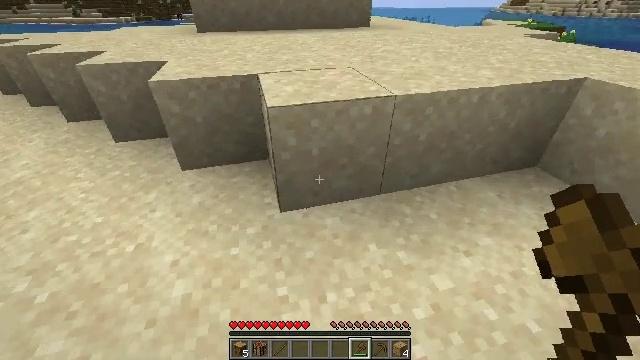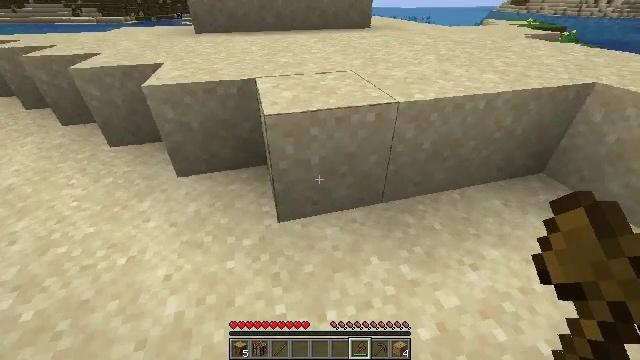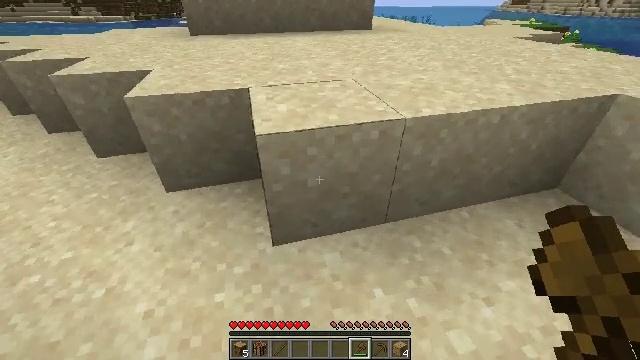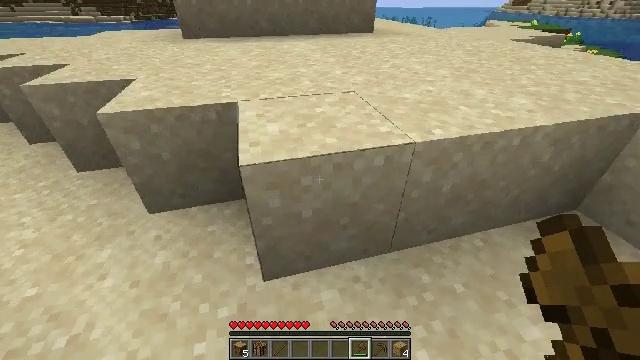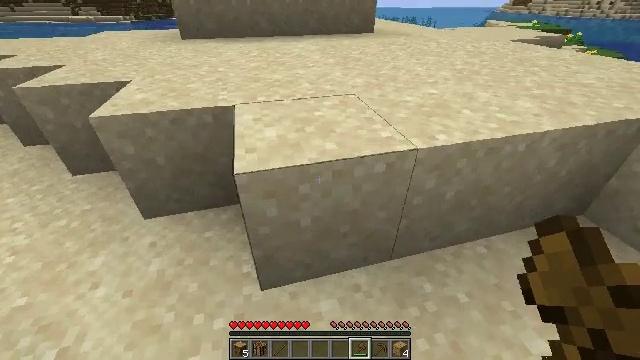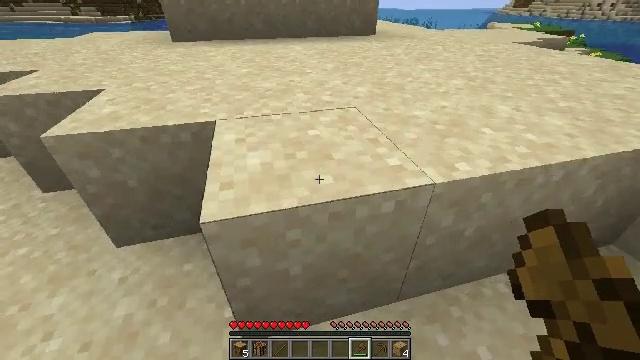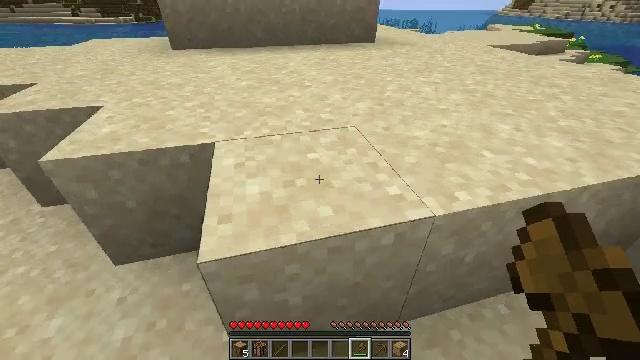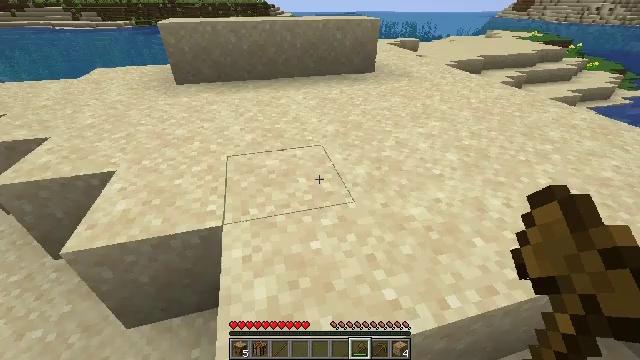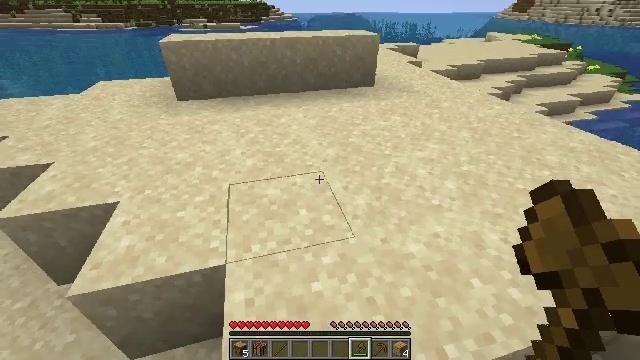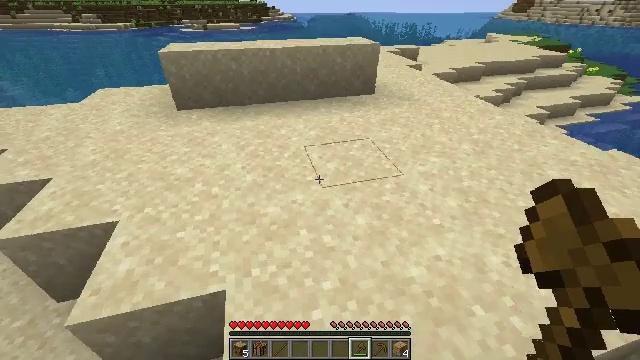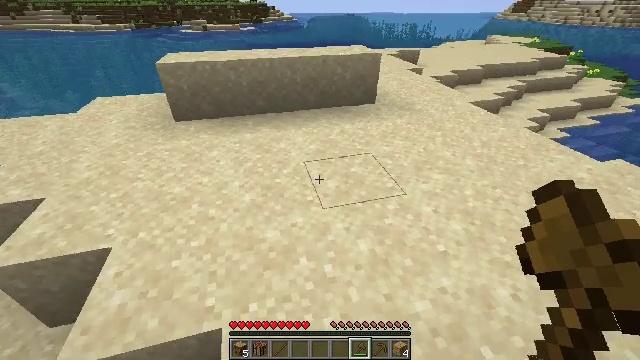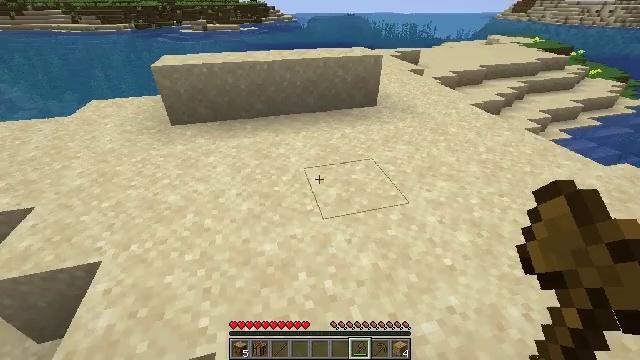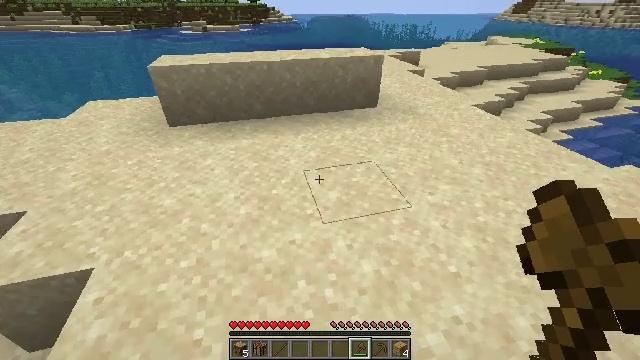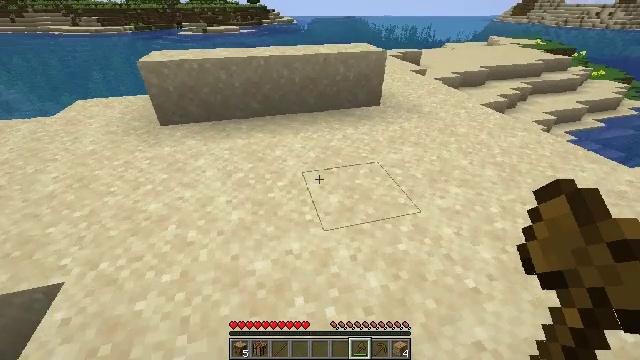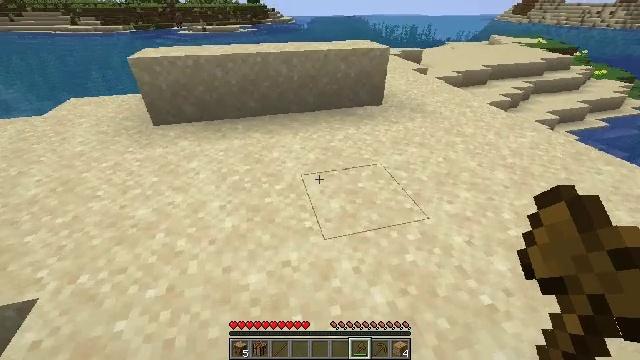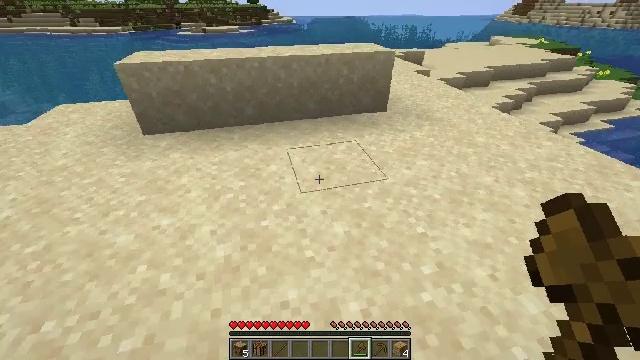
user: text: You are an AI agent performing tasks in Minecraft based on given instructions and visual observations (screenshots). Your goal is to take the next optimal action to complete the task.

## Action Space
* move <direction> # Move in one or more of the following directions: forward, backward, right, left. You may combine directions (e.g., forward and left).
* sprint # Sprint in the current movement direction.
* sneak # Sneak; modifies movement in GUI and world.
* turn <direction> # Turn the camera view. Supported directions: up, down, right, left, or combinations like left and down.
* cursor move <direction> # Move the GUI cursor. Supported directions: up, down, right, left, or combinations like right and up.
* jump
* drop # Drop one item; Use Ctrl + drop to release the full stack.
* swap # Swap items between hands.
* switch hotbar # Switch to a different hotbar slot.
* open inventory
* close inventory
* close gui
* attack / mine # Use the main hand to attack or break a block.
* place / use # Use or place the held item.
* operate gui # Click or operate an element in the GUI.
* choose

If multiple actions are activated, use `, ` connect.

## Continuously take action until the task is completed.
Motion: motion action
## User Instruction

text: Attack the ground to gather sand.
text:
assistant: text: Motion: move forward
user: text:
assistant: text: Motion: move forward
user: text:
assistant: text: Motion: move forward
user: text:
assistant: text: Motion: move forward
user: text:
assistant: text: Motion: move forward
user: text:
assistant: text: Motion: move forward, jump
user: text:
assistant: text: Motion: move forward, jump
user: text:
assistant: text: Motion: move forward, jump
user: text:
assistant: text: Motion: move forward, jump
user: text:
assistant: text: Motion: move forward, jump
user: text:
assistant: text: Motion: move forward, jump
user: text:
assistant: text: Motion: move forward, jump
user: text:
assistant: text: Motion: move forward, jump
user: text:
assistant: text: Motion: move forward, jump
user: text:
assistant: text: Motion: move forward
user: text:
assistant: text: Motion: move forward
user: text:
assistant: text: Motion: move forward
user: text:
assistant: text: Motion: move forward
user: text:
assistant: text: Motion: move forward
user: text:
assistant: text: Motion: move forward
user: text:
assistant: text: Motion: move forward
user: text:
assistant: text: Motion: move forward
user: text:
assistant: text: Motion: move forward
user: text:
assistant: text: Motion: move forward
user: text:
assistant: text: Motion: no_op
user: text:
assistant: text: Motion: turn down
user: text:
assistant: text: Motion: turn down
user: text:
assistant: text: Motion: turn down
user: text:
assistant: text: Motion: turn down
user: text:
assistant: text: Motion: turn right and down